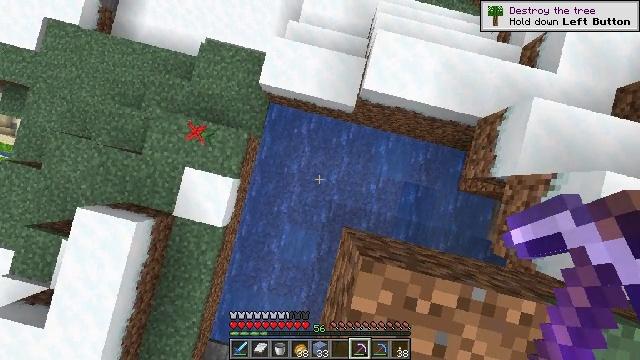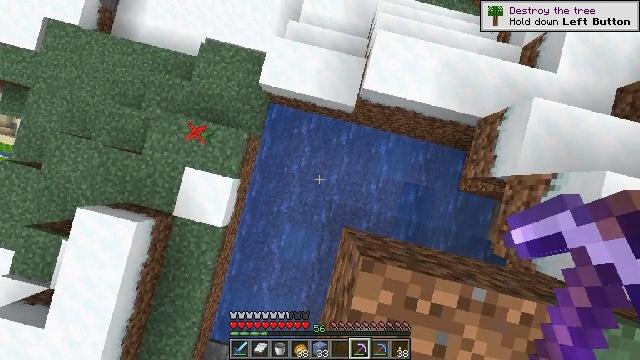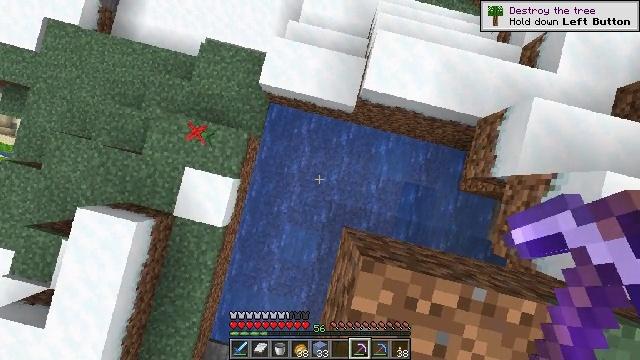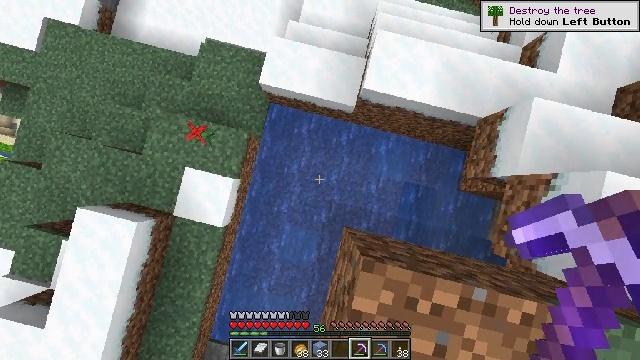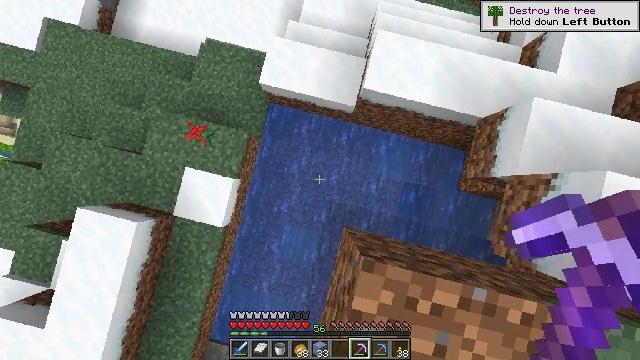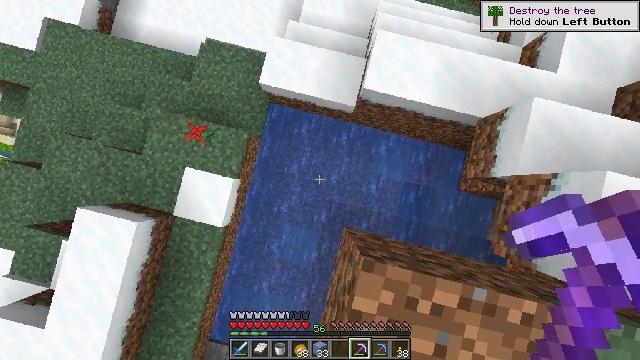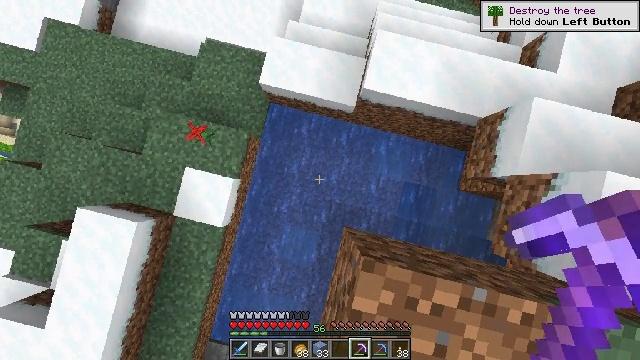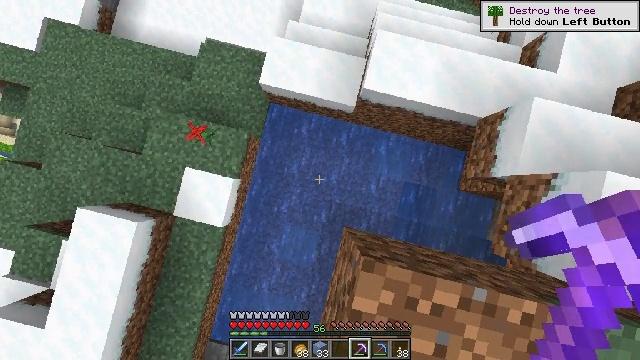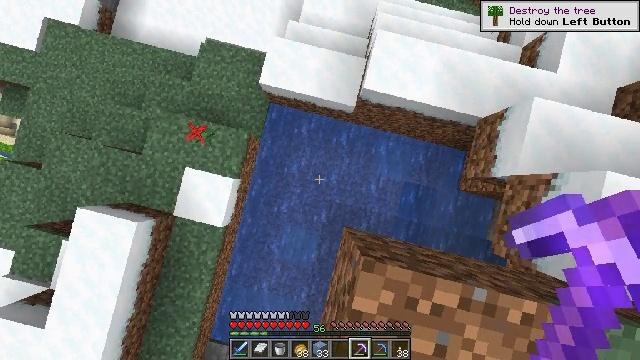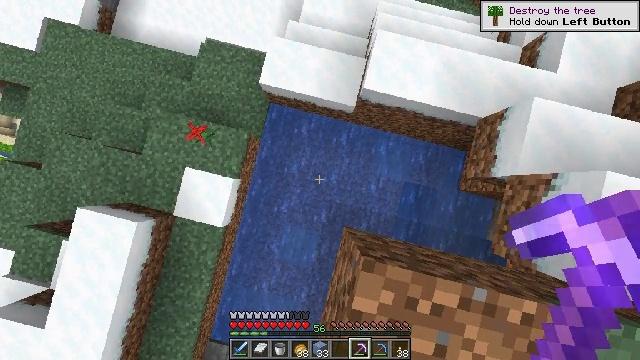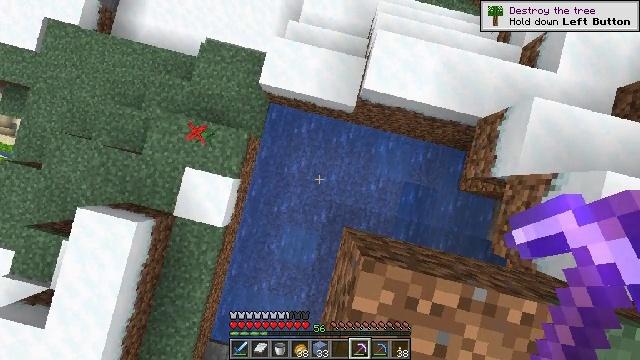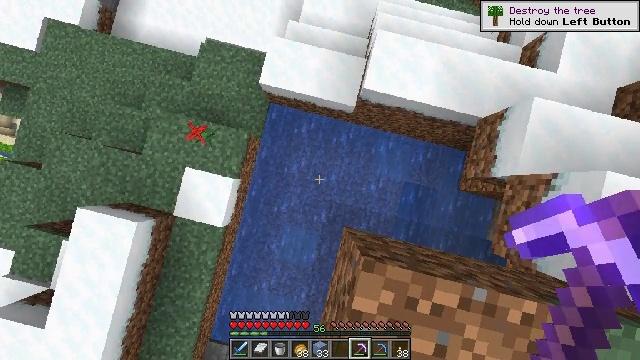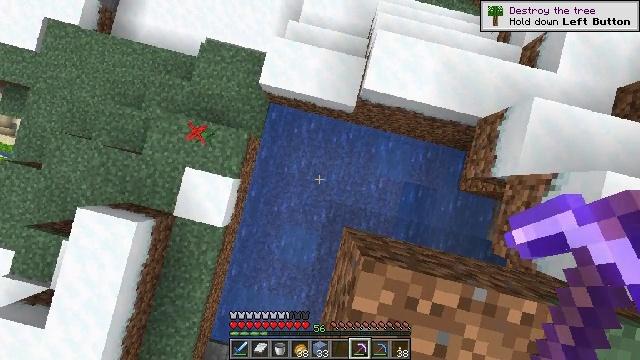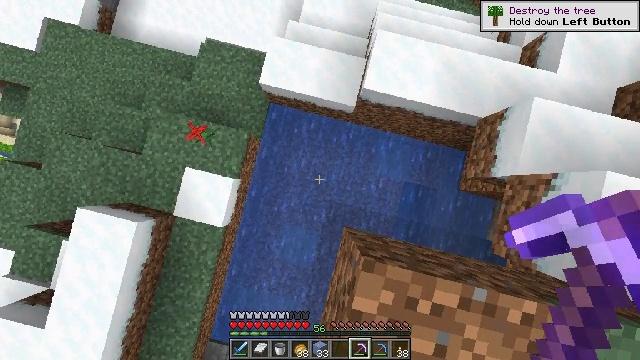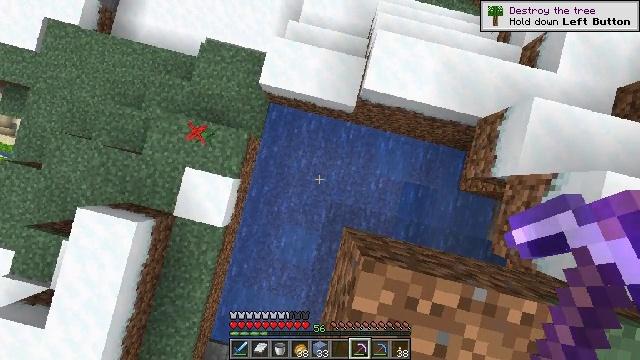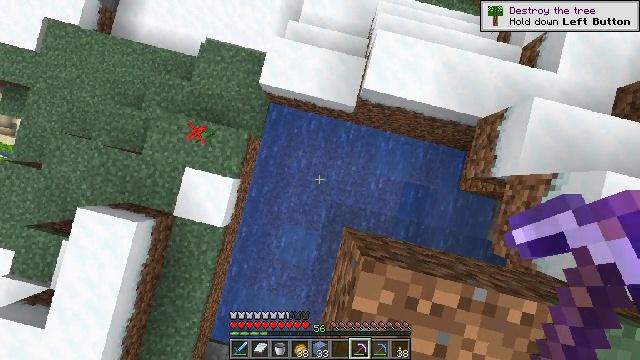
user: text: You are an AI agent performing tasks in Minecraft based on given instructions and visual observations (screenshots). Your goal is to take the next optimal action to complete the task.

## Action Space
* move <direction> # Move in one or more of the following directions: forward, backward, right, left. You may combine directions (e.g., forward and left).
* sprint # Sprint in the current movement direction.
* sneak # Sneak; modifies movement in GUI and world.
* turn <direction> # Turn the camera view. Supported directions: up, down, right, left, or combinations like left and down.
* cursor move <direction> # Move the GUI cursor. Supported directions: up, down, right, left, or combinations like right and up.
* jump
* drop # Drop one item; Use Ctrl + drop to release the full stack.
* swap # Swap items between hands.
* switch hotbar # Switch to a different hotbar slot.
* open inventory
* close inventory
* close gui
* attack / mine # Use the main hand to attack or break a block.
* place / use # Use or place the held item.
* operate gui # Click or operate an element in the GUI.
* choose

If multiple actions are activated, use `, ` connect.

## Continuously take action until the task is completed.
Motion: motion action
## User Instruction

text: Gather ice for building or crafting.
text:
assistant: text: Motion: sneak
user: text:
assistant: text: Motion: sneak
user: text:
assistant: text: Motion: sneak
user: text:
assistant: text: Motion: sneak
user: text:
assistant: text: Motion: sneak
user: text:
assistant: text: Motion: sneak
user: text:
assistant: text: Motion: sneak
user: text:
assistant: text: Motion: sneak
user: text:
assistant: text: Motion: sneak
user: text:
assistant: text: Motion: sneak
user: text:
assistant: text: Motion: sneak
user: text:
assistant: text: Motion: sneak
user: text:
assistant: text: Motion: sneak
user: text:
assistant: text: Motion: sneak
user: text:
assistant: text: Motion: sneak
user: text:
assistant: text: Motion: sneak
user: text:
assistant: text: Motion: sneak
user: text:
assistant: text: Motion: sneak
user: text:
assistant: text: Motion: sneak
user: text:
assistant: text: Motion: sneak, turn right and up
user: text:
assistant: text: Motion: sneak, turn right
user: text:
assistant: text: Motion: sneak, turn right and down
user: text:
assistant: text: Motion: sneak, turn right and down
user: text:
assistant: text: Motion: sneak, turn right and down
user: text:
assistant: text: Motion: sneak, turn right and down
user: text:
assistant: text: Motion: sneak, turn right and up
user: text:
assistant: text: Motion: sneak, turn left
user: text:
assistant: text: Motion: sneak, turn left
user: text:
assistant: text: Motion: sneak
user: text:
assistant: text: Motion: sneak, turn right and down